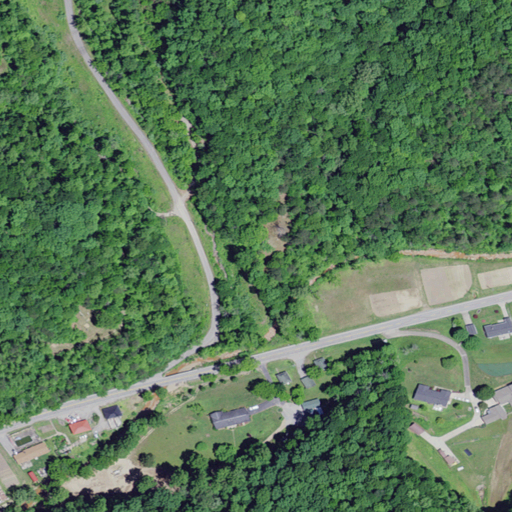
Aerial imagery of cape in Kentucky named Chestnut Point containing deciduous forest, low intensity development, medium intensity development, mixed forest, grassland, and open development